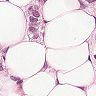
Metastatic tissue present: yes